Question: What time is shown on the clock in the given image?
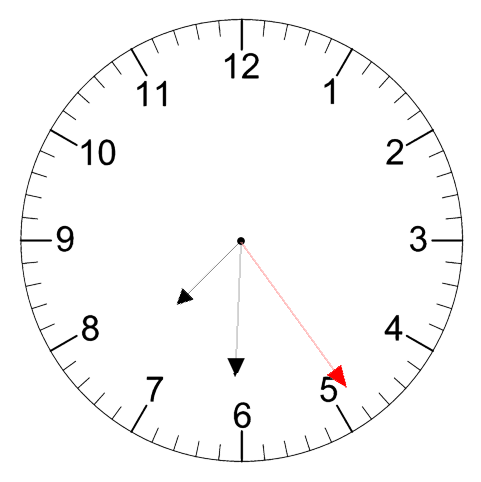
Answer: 07:30:24